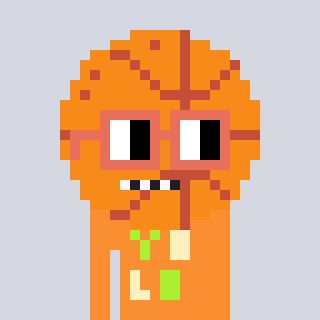
a pixel art character with square orange glasses, a basketball-shaped head and a orange-colored body on a cool background